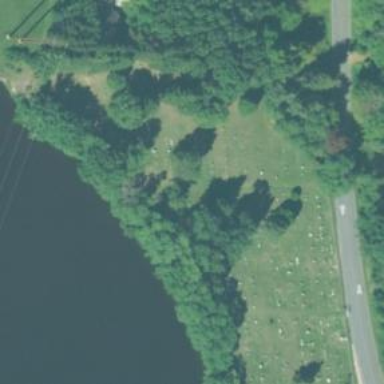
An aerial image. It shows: Cemetery.